Question: I'm writing the following nested function where dfsVisit uses the arrays "numCaminos" and "colores" declared in the outer function

However the kotlin compiler is giving me a "variable expected" error on the assignments in lines 31 and 34 specifically, this error doesn't show up on any of the other Array assignments within the nested dfsVisit function. I tried de-nesting the functions and passing the arrays as arguments of dfsVisit but the problem persisted on those 2 assignments specifically. Why could this be happening?
I'm running the Kotlin compiler in Manjaro Linux through the repository package
Note: Sorry for using a picture instead of a code block, the post editor was giving me some formatting issues.
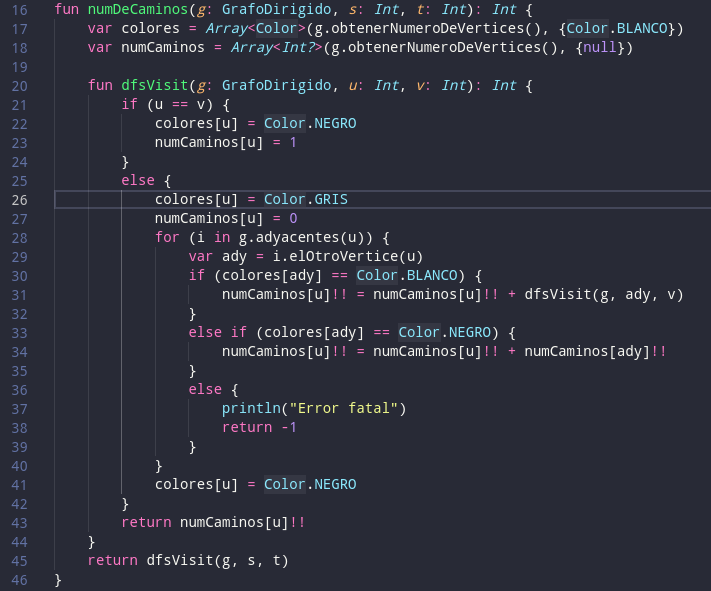
Answer: Just remove '!!' from the left side of the assignment. It doesn't really make sense there.